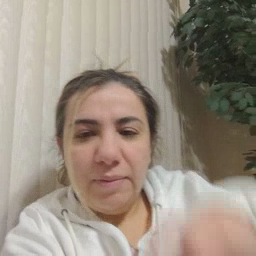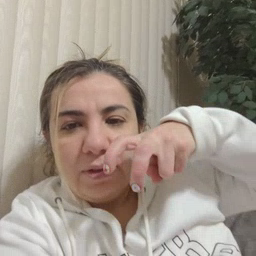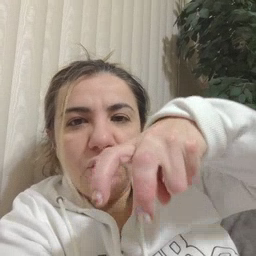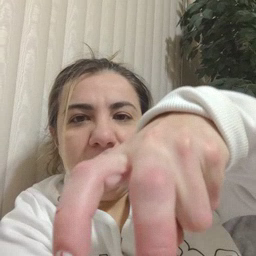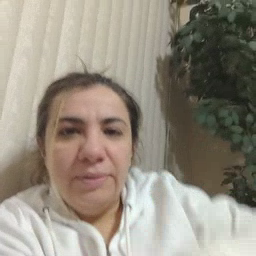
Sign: ride